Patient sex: F
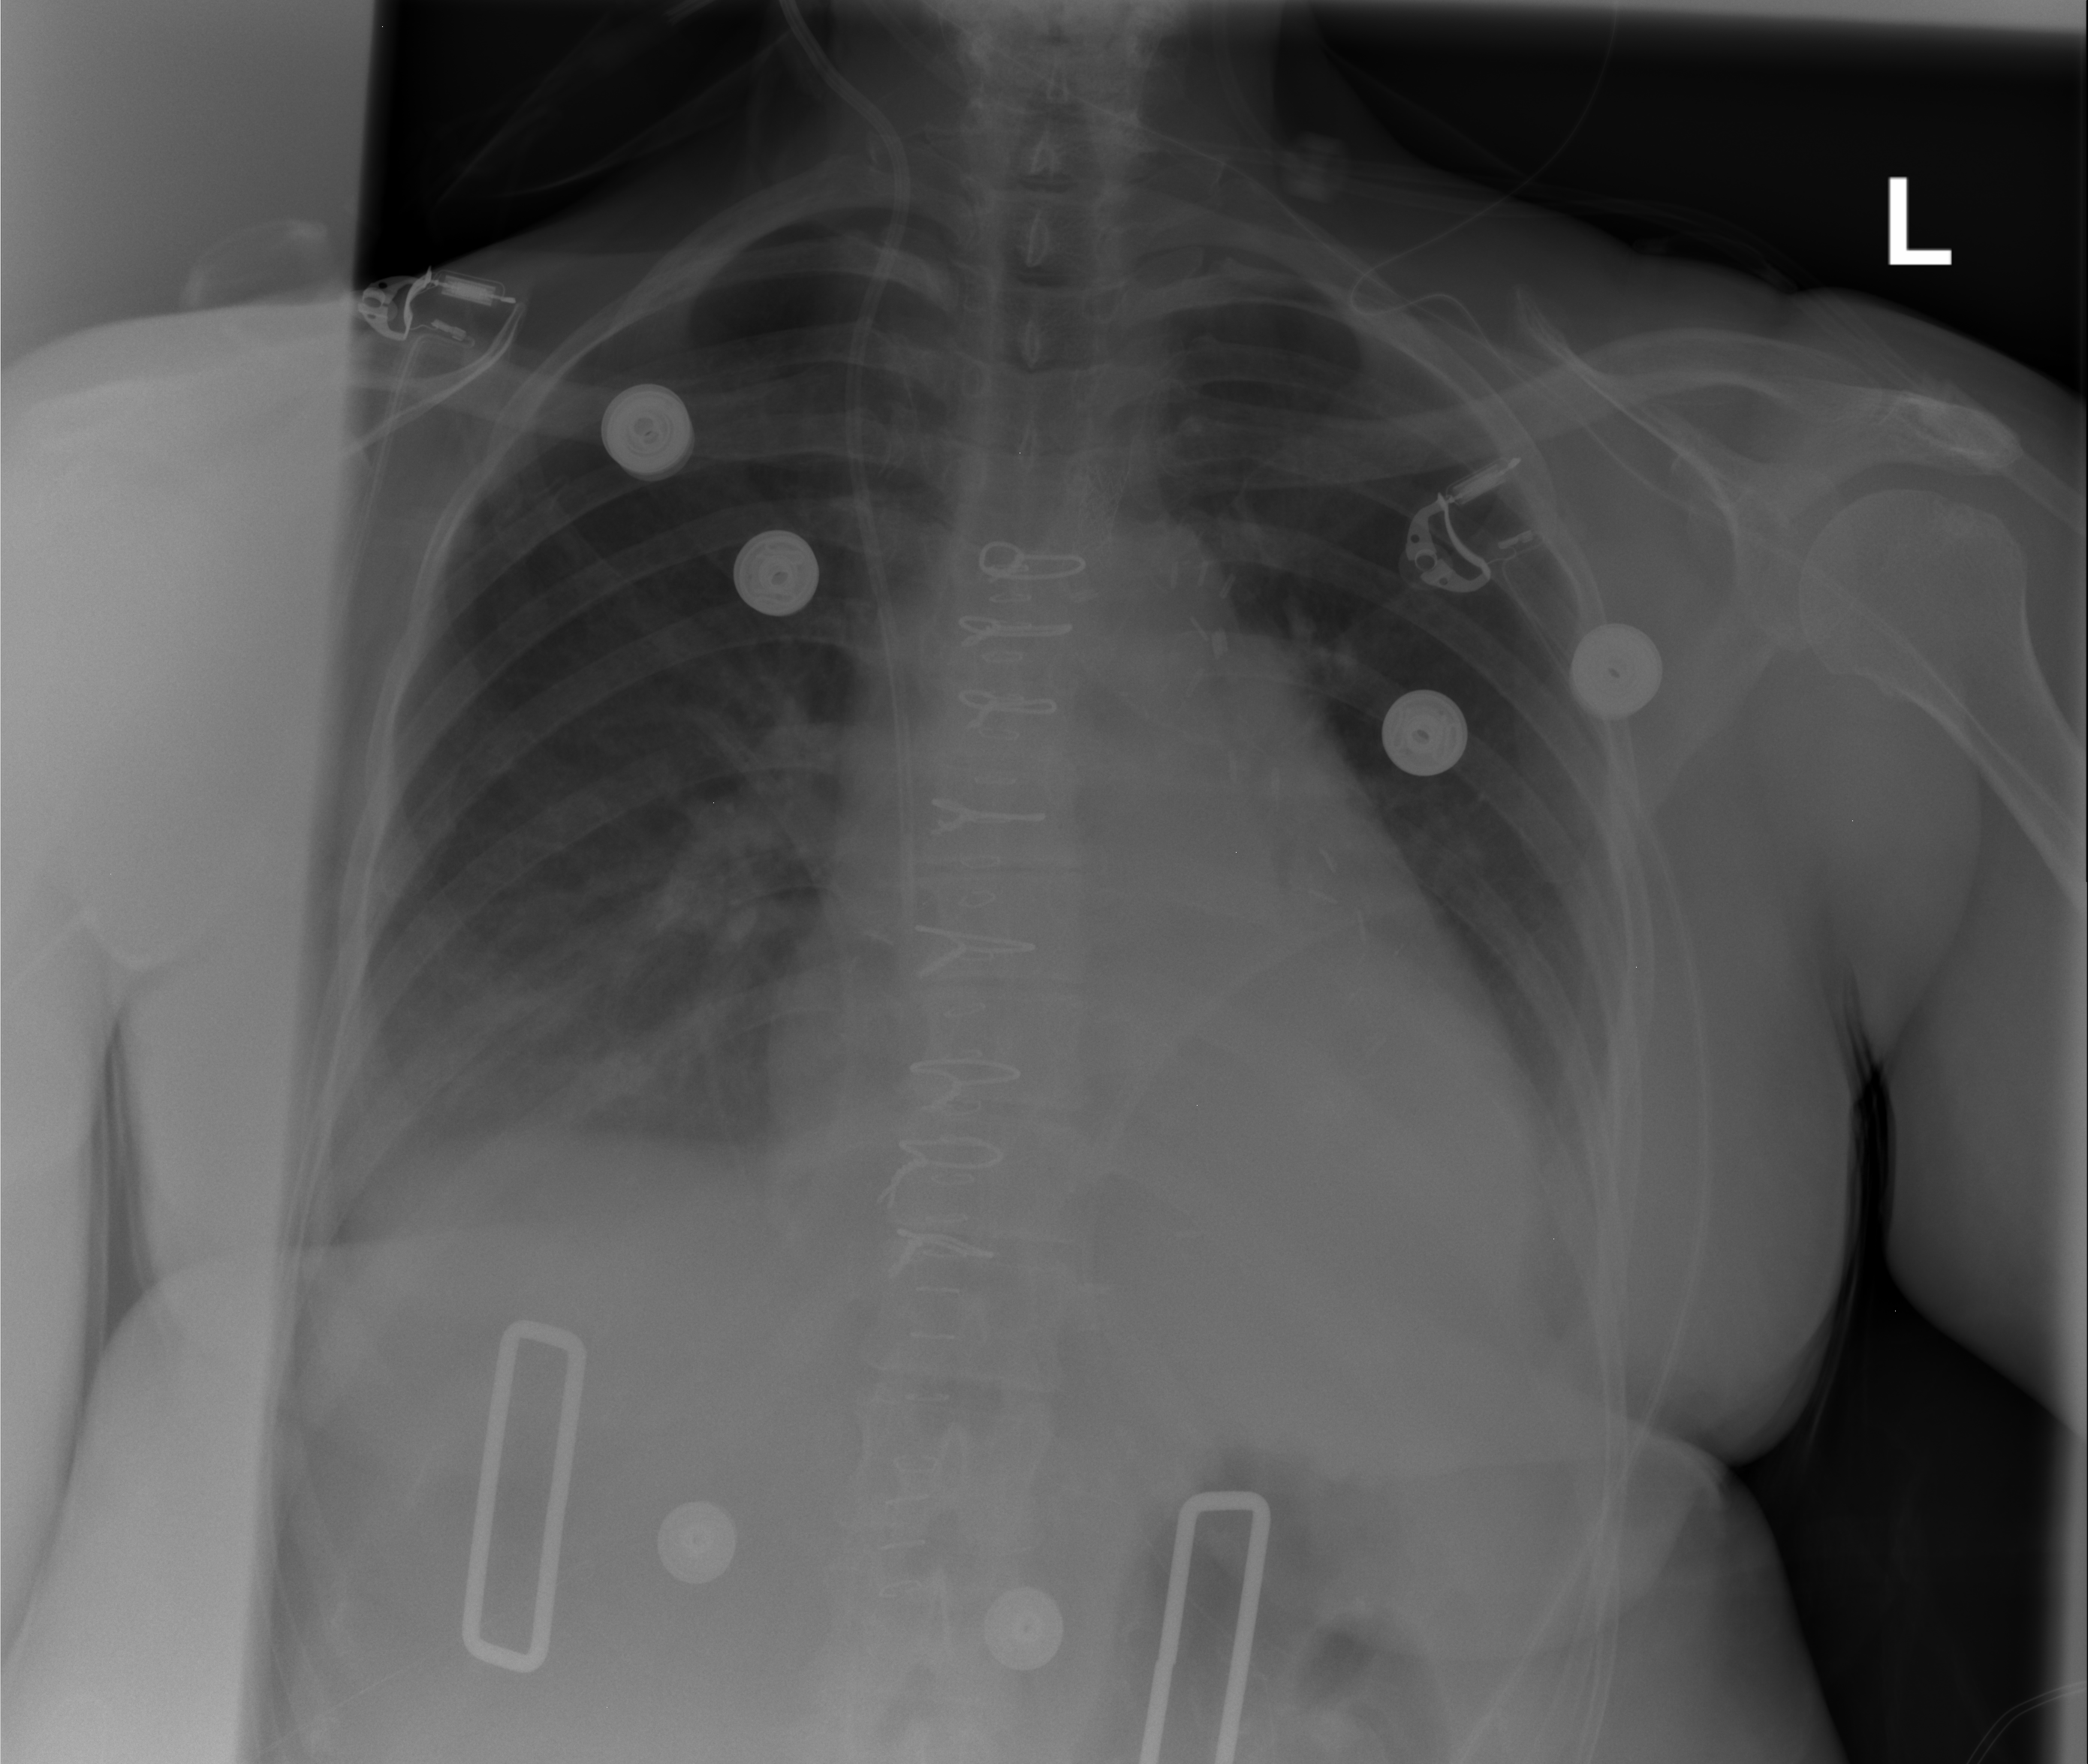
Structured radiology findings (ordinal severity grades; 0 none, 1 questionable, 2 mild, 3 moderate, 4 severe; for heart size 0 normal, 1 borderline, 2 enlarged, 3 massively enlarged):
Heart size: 2
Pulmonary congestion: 2
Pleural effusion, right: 2
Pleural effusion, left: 2
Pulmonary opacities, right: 0
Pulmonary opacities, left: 0
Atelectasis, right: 2
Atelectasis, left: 2